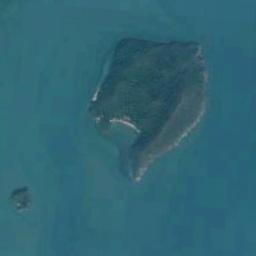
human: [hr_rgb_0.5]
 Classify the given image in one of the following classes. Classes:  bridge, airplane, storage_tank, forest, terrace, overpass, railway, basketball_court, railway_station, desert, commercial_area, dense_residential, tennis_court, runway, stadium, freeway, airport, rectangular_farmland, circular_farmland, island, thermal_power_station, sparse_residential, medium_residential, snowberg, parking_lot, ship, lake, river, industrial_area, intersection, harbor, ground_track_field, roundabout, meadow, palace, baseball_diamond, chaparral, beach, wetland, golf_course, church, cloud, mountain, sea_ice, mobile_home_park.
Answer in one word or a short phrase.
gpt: island